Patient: sex M, age 43
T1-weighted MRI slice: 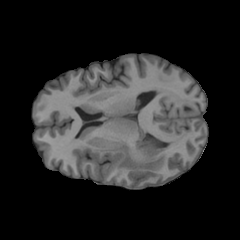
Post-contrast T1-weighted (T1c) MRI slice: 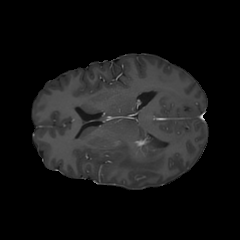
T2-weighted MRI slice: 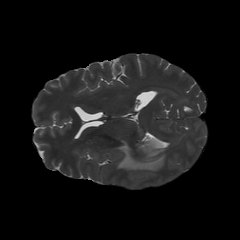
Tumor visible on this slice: yes
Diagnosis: Glioblastoma, IDH-wildtype
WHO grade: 4